A bearing vibration time series has been folded into this square grayscale image, one row per segment of consecutive samples. Diagnose the bearing from this image, choosing from: normal, inner_race, outer_race, ball.
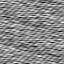
Answer: normal